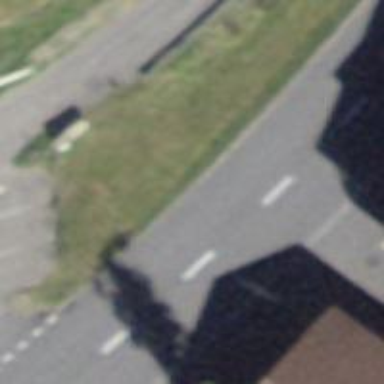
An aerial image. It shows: Bus stop with sheltered platform for public transport.